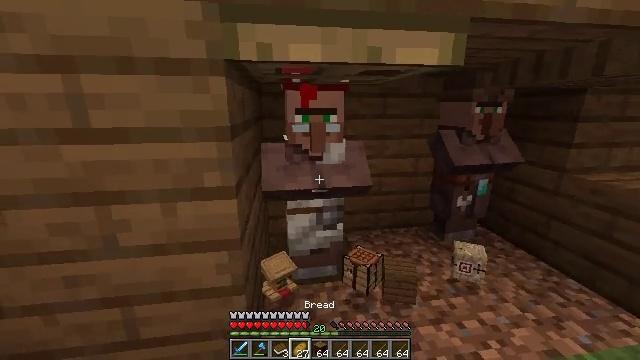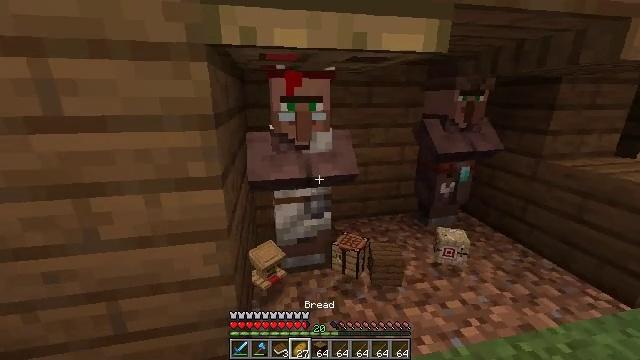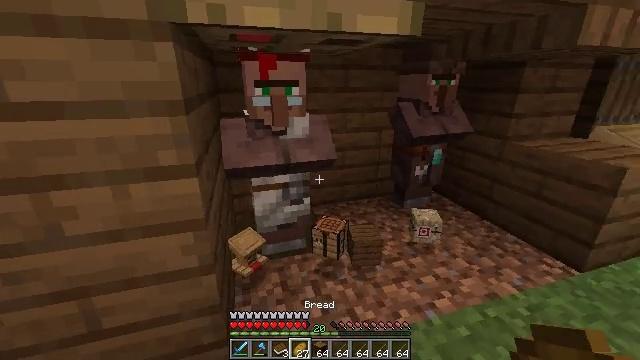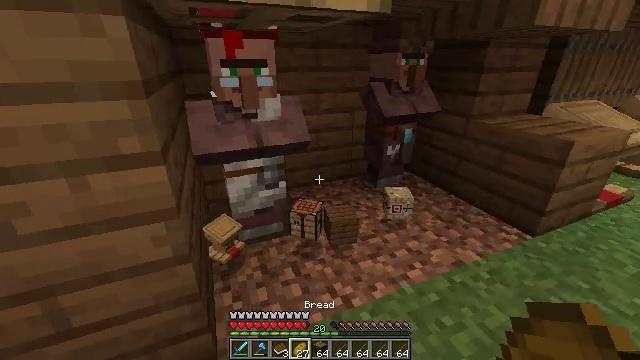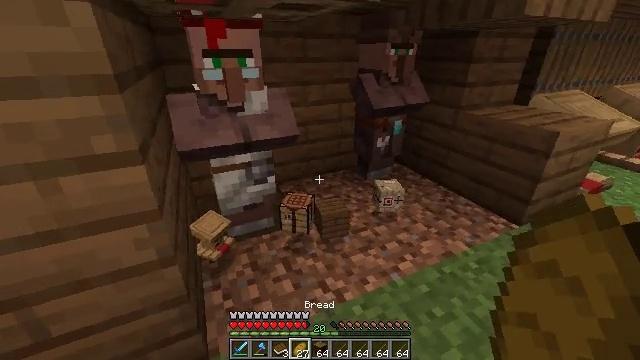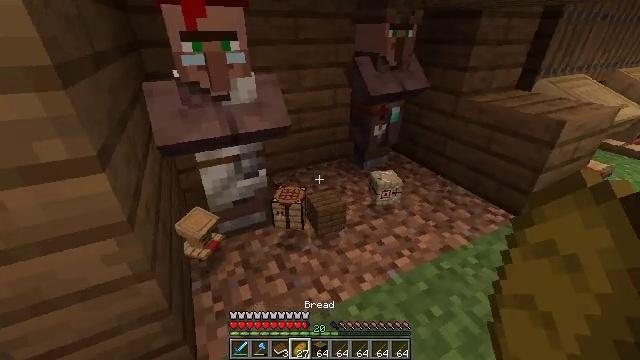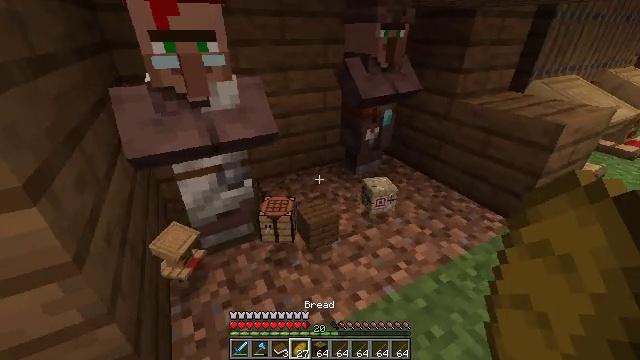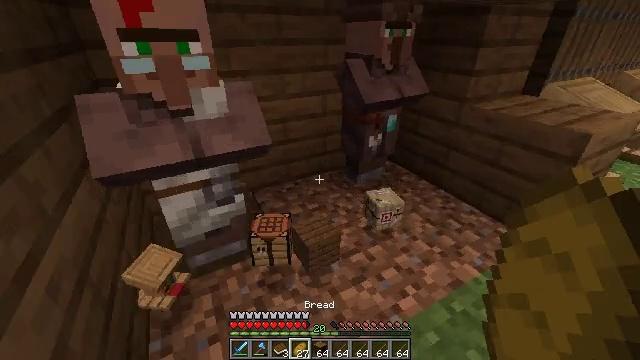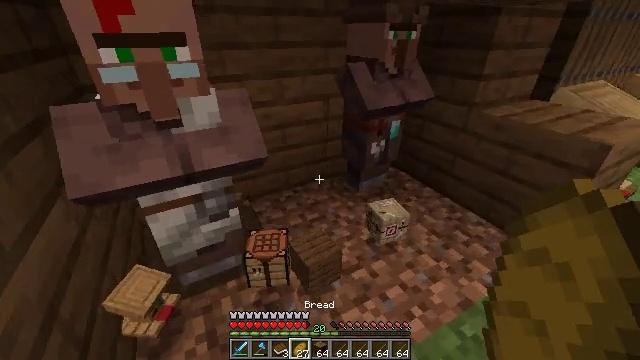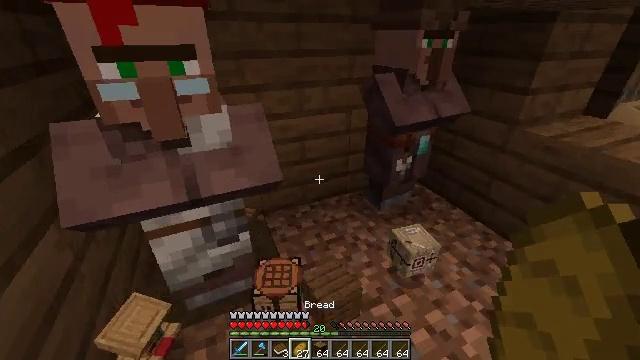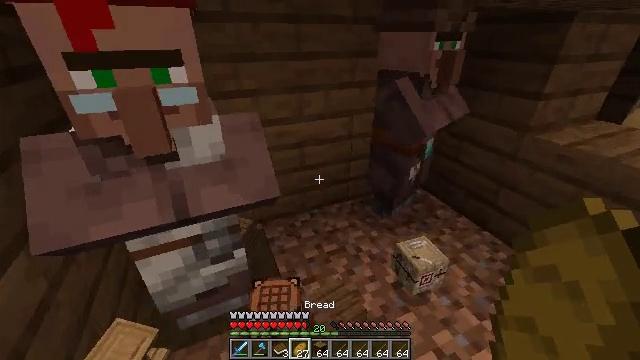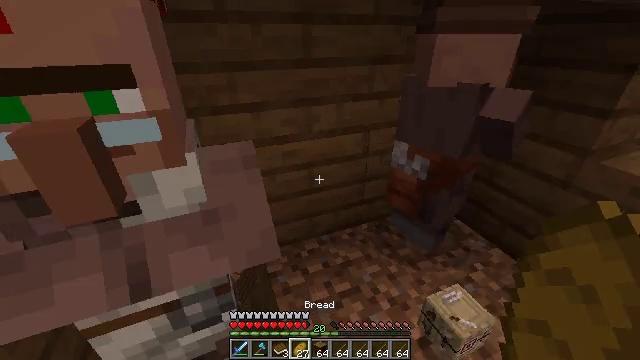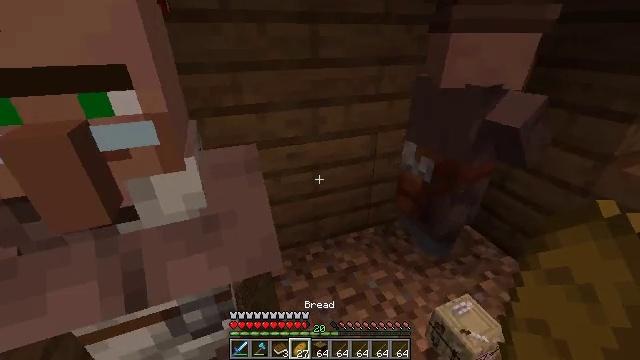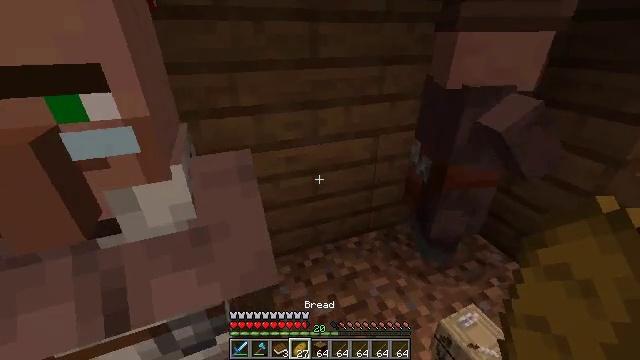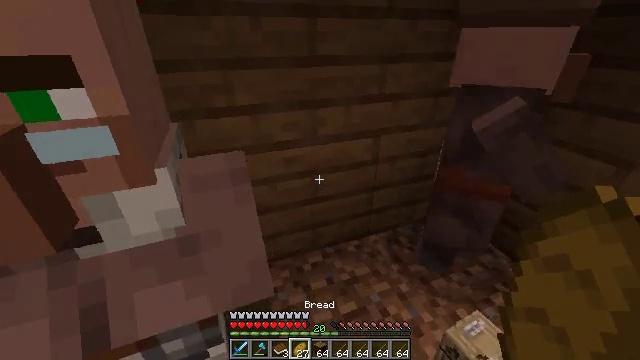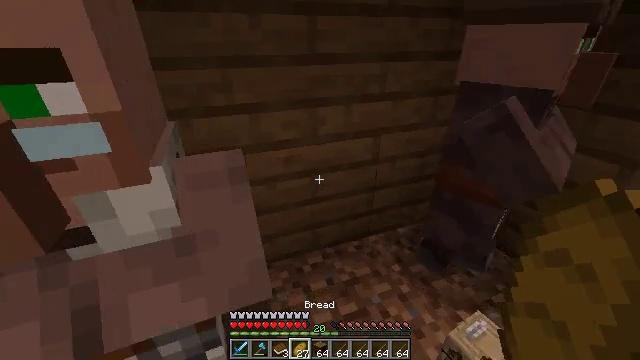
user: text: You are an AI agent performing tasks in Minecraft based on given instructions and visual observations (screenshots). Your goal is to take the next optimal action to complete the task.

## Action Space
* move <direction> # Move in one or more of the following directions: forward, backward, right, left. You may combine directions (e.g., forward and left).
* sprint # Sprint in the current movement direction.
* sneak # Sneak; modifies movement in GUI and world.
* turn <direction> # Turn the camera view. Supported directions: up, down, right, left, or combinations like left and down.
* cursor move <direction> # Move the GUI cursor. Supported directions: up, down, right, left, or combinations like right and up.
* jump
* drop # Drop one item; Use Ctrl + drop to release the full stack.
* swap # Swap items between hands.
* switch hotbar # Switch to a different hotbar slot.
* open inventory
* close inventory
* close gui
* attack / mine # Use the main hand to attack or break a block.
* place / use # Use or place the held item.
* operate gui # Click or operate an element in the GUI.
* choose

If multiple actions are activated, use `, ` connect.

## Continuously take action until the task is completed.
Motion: motion action
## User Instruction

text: Remove a cookie from the inventory.
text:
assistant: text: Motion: turn right and down
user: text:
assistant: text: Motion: turn right and down
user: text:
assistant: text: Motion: turn right and down
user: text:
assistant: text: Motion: move forward, turn right and down
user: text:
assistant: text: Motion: move forward, turn right and down
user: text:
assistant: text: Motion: move forward, turn right
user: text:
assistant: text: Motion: move forward
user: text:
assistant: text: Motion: move forward
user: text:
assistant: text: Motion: move forward, turn left
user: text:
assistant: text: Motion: move forward
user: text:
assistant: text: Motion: move forward, turn left
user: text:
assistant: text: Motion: turn left
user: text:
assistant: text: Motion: no_op
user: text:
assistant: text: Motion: no_op
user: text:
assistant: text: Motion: move back
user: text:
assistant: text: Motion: move back
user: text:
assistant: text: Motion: move back
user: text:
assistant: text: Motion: move back
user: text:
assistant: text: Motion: move back
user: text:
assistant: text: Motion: move back
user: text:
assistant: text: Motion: move back
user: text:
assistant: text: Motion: move back
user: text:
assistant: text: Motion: no_op
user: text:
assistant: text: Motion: turn up
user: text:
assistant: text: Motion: no_op
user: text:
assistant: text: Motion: move forward, turn right and up
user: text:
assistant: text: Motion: move forward, turn right
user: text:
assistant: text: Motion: move forward
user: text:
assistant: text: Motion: move forward
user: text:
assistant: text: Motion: no_op